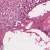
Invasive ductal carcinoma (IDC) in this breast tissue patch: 0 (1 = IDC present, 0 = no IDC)